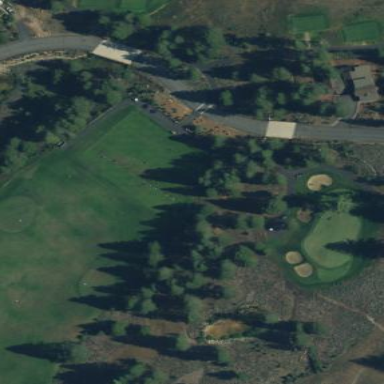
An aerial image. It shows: Grass area designated as golf tee.